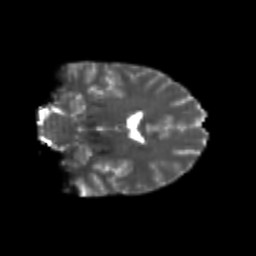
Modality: T2w
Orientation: coronal
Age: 22
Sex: female
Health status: healthy
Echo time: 0.074 s